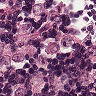
Metastatic tissue present: yes